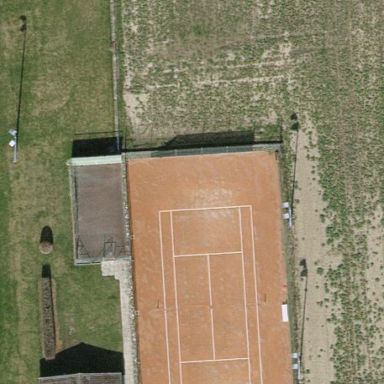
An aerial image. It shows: Tennis court on pitch.